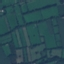
Land use / land cover: Pasture